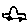
Label: car